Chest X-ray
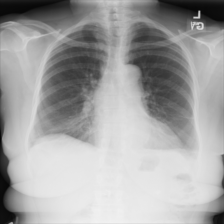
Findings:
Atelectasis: negative
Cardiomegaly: negative
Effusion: negative
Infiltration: negative
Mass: negative
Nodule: negative
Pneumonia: negative
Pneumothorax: negative
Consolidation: negative
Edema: negative
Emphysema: negative
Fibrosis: negative
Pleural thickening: negative
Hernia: negative